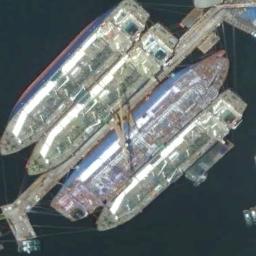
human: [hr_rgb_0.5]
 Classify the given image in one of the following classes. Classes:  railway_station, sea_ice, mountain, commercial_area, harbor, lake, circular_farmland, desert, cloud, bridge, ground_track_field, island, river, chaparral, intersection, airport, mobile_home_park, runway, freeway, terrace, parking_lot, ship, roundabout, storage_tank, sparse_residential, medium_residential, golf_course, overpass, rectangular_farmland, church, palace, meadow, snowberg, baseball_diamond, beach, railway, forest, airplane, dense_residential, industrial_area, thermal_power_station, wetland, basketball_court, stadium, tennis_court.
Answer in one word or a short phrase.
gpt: ship